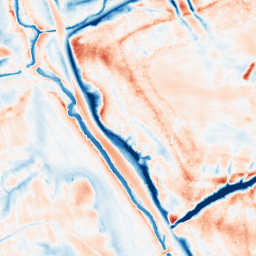
Category: edge_preserving
Decomposition family: guided
Decomposition parameters: radius: 8
eps: 0.01
Upsampling method: bicubic
Upsampling parameters: scale: 4
Upsampling scale: 4